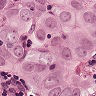
Metastatic tissue present: yes